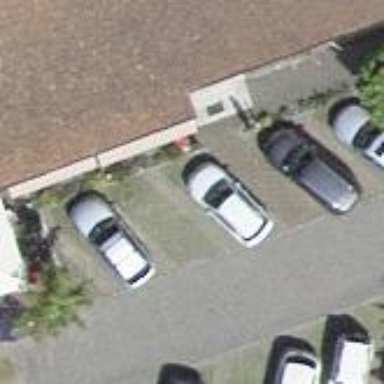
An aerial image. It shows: Parking area with surface.